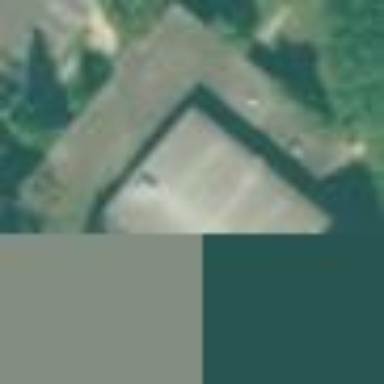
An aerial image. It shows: Commercial building.